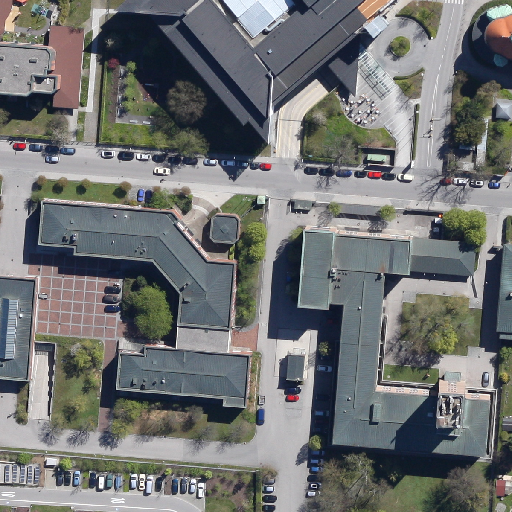
Referring expression: car